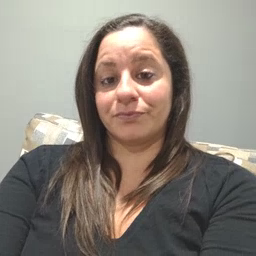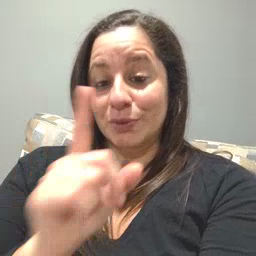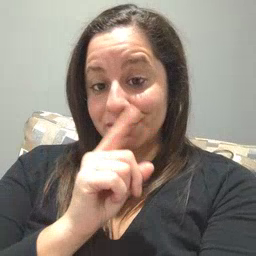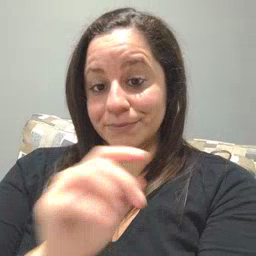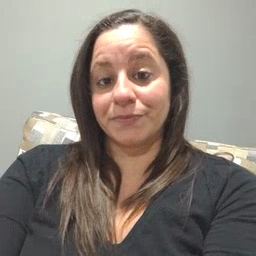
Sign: pretend